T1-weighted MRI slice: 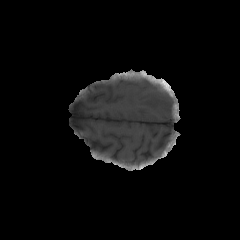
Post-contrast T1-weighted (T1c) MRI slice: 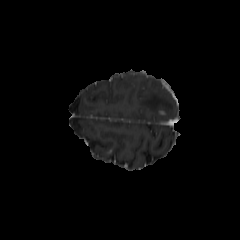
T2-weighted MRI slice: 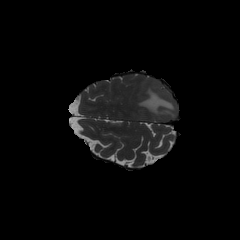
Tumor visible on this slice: yes